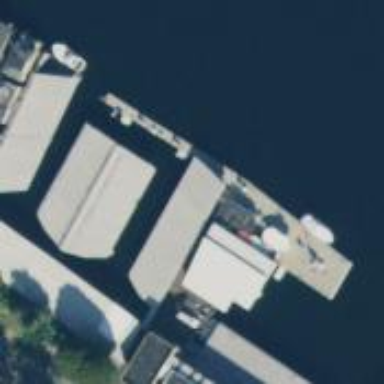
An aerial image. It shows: Man-made pier.